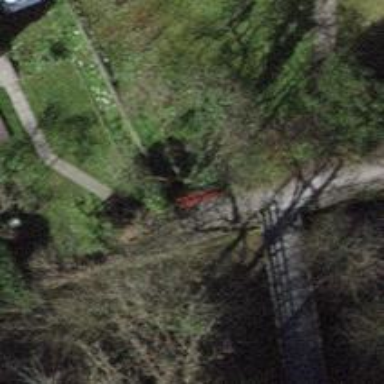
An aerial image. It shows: Red bench.